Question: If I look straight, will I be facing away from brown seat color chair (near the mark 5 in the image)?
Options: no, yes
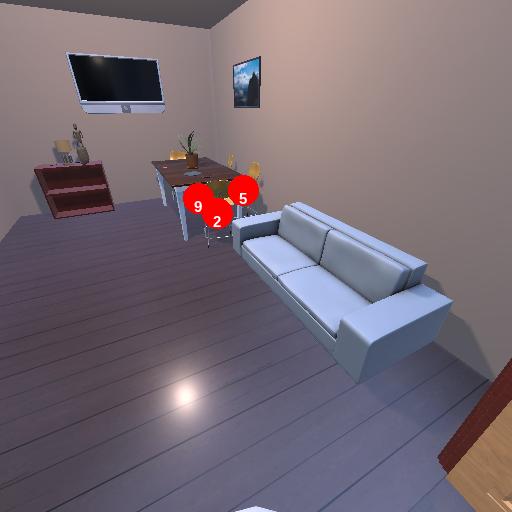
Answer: no